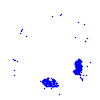
Particle: proton